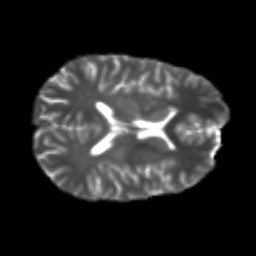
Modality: T2w
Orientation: axial
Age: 23
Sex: male
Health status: healthy
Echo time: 0.074 s